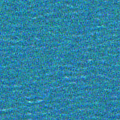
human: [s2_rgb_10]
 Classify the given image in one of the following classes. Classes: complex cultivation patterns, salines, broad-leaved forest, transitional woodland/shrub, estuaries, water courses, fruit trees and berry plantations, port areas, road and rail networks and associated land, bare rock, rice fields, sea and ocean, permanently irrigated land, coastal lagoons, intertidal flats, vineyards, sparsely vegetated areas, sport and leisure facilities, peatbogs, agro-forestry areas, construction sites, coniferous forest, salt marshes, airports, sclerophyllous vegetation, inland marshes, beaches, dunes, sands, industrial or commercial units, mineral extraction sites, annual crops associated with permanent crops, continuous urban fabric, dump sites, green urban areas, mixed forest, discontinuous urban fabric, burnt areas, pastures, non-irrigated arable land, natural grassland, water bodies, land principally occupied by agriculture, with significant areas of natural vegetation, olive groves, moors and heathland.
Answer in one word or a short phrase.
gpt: sea and ocean